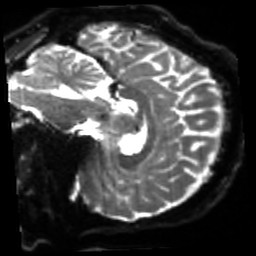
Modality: sbref
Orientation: sagittal
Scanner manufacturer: siemens
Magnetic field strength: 3 T
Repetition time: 4 s
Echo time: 0.0594 s